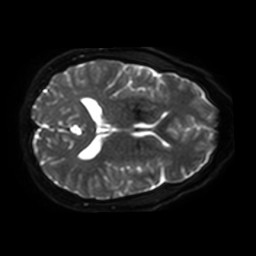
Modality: ADC
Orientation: axial
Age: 45
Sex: male
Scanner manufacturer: philips
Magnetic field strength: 3 T
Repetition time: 4.065 s
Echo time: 0.06024 s